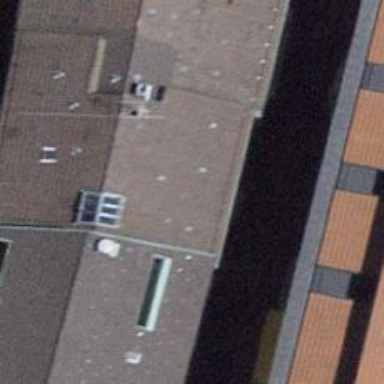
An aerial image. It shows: Clothing store.